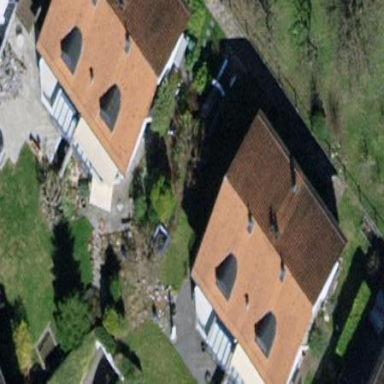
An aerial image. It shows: Pitched roof building.